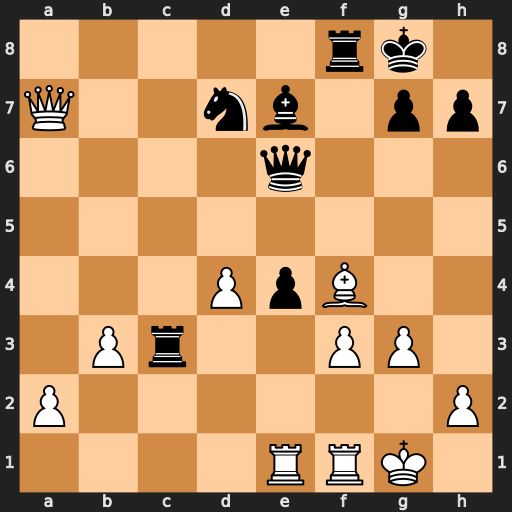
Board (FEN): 5rk1/Q2nb1pp/4q3/8/3PpB2/1Pr2PP1/P6P/4RRK1
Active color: w
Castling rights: -
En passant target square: -
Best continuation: Rxe4 Qf7 Qxd7